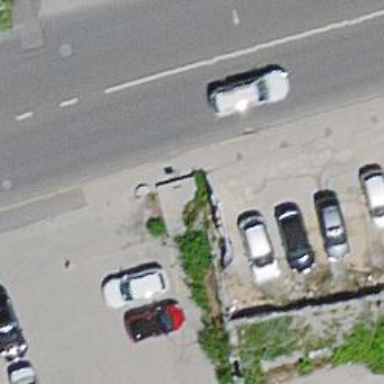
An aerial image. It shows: Asphalt sidewalk along the footway.